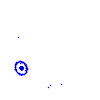
Particle: pion